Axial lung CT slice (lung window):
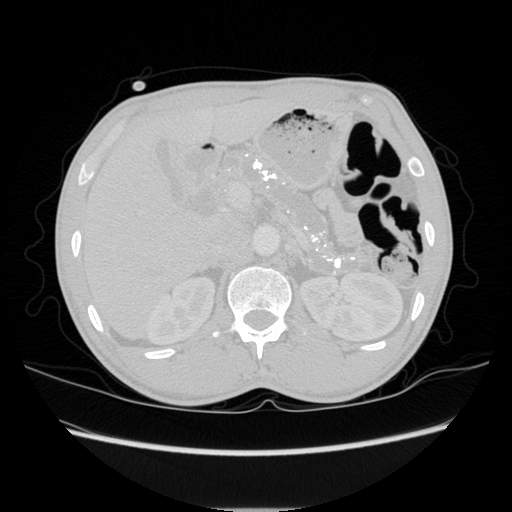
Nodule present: no